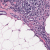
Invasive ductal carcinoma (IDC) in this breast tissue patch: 1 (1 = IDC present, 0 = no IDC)